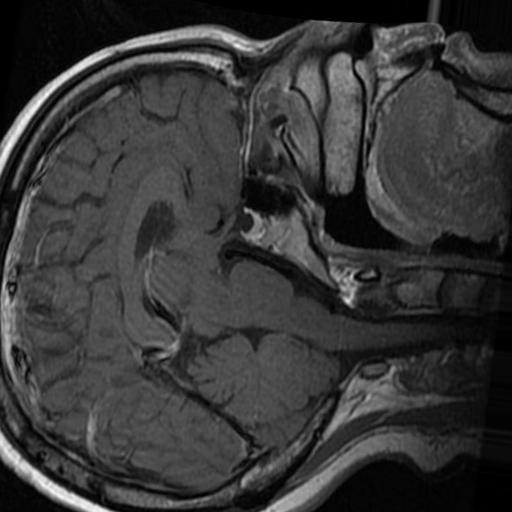
Label: brain_tumor